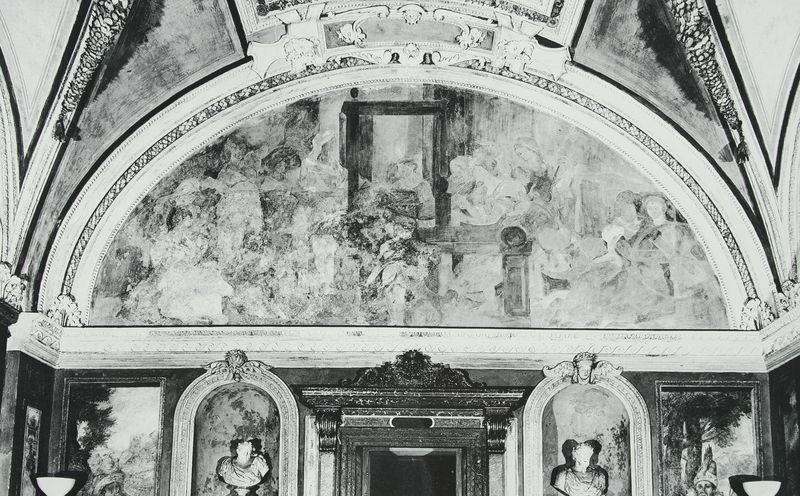
Titel: Arachnes Wettkampf mit Minerva
Künstler: Peter Candid
Standort: München
Institution: Residenz, Grottenhofhallen
Schlagwörter: gemälde, weiß, frauen, menschen, sitzen, fenster, frankreich, grau, köpfe, marmor, pfeiler, raum, schwarz, szene, tür, zimmer, gebäude, gesellschaft, malerei, ornament, alt, wand, architektur, barock, rahmen, bild, innenraum, spiegel, feld, kirche, decke, innen, girlande, rund, engel, skulptur, bilder, bogen, italien, giebel, rand, saal, figuren, rundbogen, thron, büste, ornamente, verzierung, wandmalerei, stuck, foto, fotografie, eingang, nische, gewölbe, rechteck, palast, schwarz-weiss, türstock, gebet, zwickel, altar, kathedrale, halbkreis, halbrund, ecken, portal, sims, gesims, skulpturen, statuen, jesus, fresken, kapelle, zerstört, deckengemälde, fresko, abendmahl, undeutlich, büsten, putten, mittelfeld, fotographie, putti, sakral, guillotine, verzierungen, rosetten, triumphbogen, nischen, santa, halbbogen, restaurierung, freske, apostel, beschädigt, deckengewölbe, stuckatur, spiegeö, freko, stuccatur, fotogrphie, einang, stuckgemälde, guilotine, kopfe